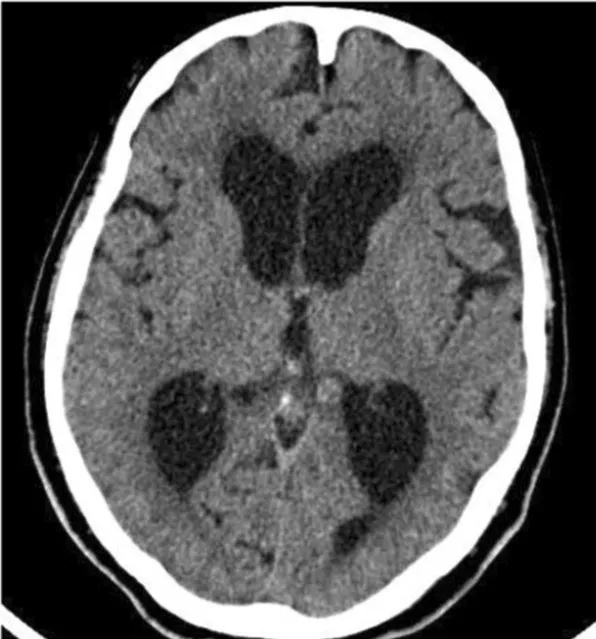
Brain computed tomography scan showing marked ventricular dilatation without calcification.
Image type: radiology (ct)